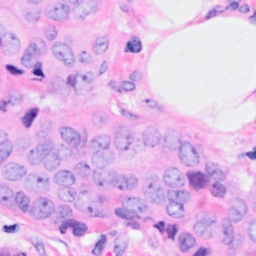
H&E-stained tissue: Breast